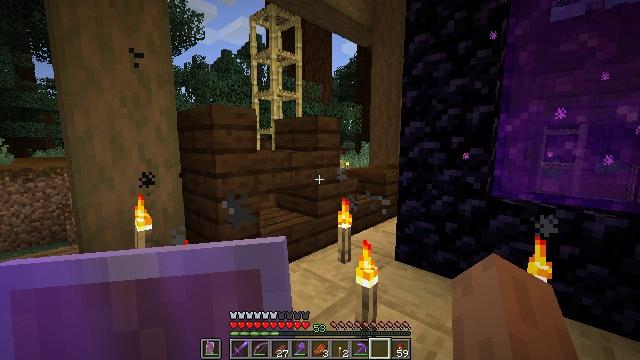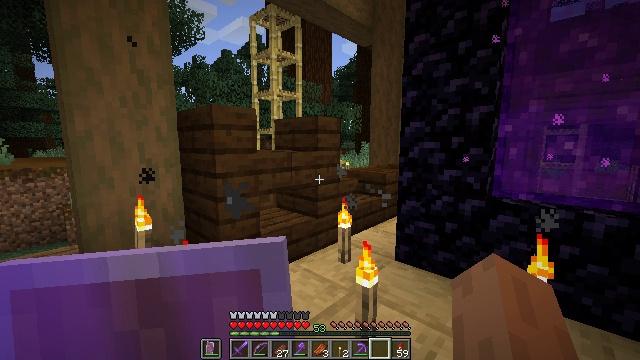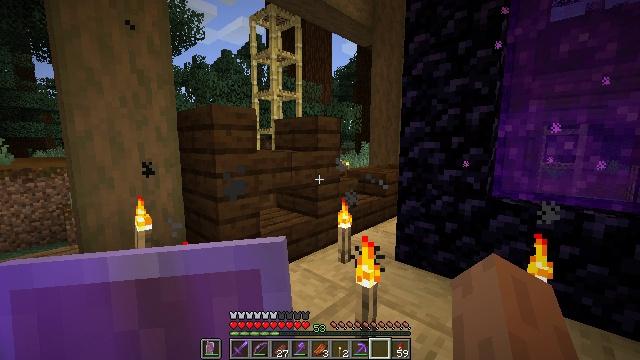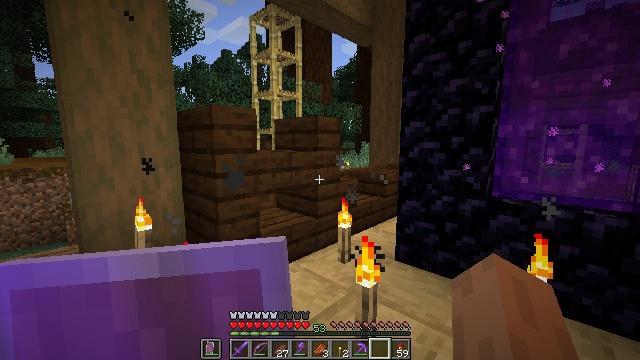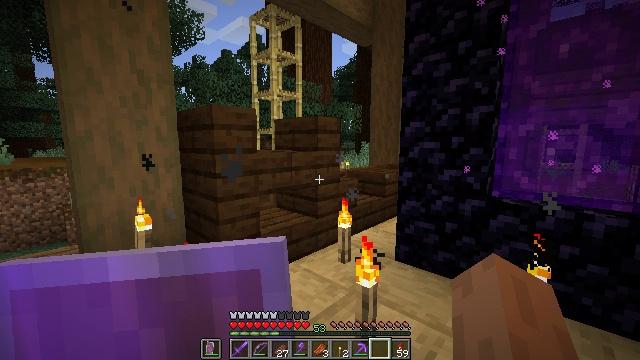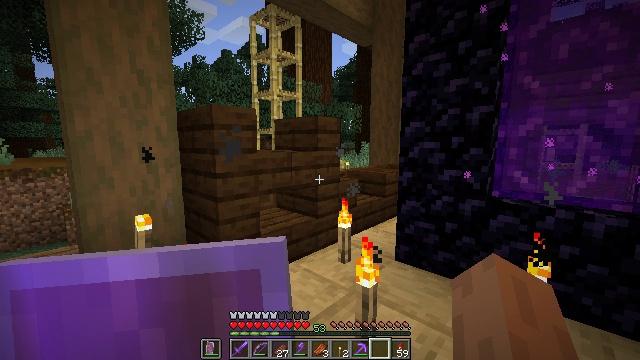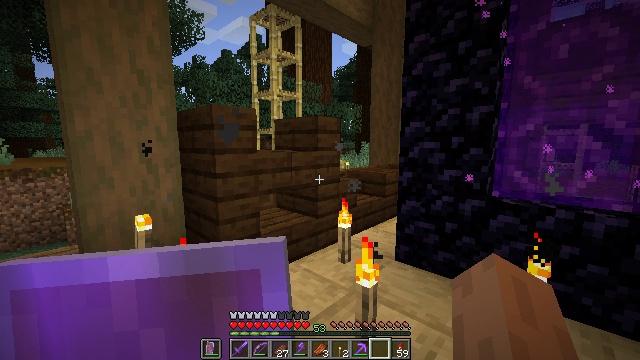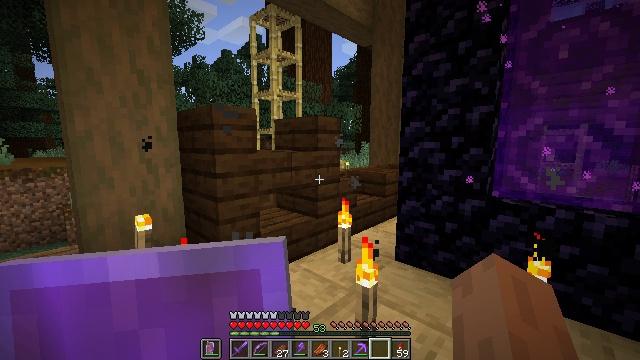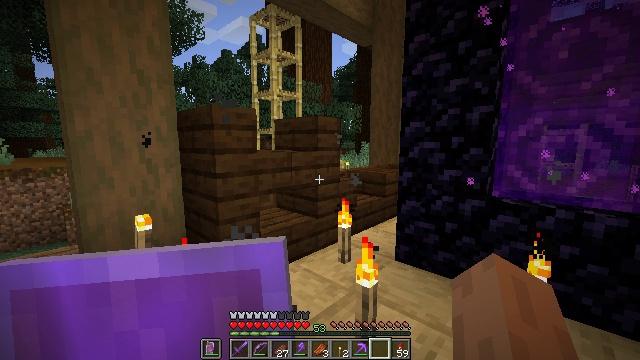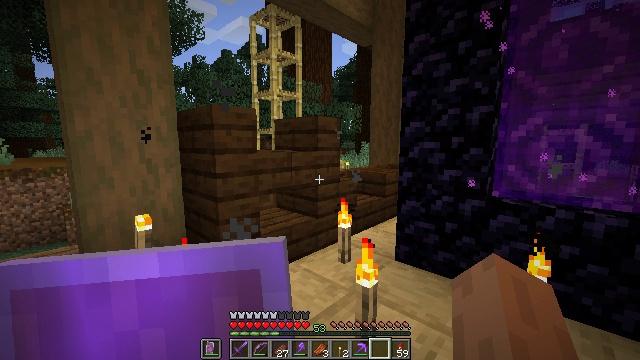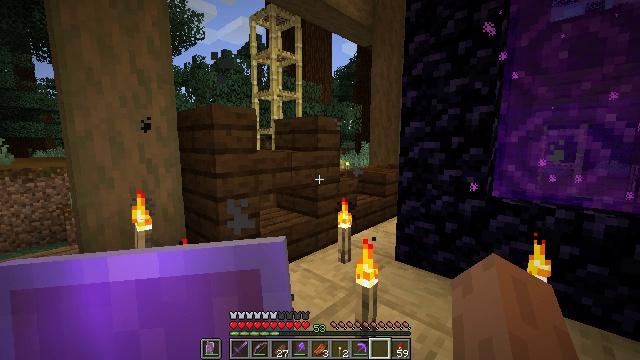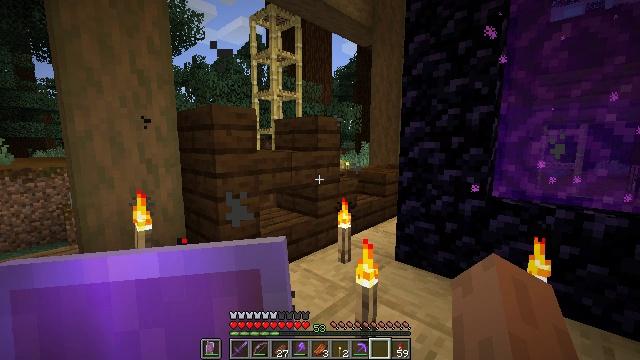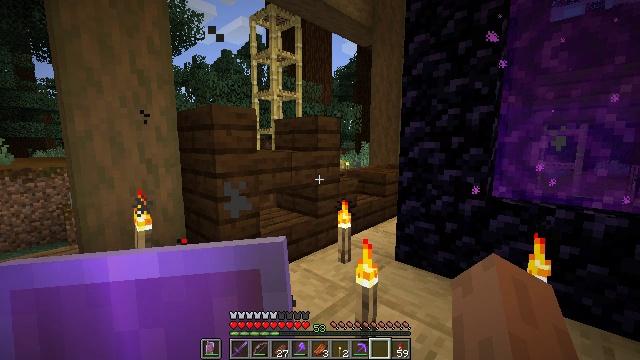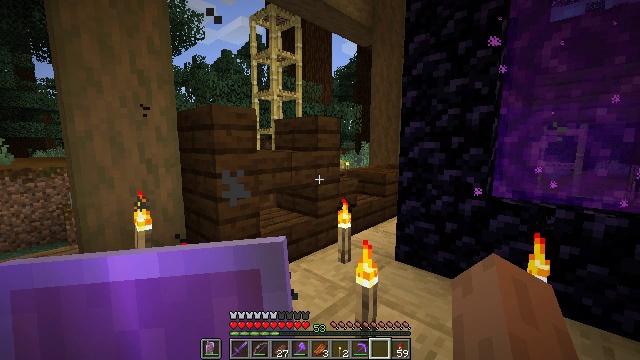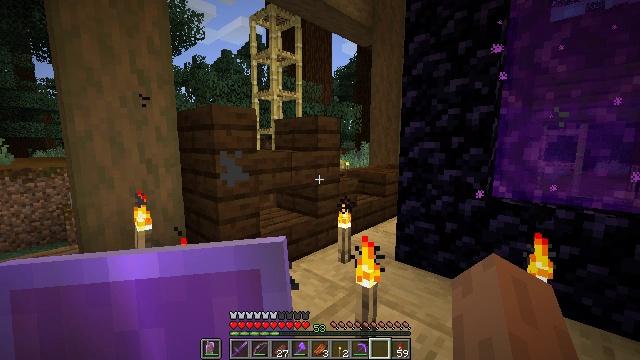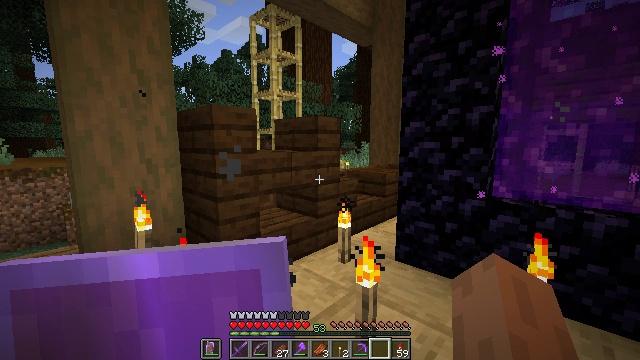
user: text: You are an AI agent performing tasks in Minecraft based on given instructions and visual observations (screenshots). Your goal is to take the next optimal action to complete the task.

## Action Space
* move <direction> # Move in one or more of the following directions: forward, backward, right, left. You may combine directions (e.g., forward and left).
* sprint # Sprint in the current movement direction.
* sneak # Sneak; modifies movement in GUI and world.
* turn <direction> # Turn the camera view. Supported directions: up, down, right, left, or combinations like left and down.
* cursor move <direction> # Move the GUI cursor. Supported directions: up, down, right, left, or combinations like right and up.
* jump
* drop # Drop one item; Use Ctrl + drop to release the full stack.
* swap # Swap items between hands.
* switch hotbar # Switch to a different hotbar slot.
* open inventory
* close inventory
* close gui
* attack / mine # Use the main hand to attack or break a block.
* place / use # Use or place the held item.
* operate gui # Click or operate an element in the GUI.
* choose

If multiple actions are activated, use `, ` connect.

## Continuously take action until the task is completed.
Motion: motion action
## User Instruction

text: Remove the dark oak stairs from the build.
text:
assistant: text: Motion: no_op
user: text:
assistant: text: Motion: no_op
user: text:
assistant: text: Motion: no_op
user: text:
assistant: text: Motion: no_op
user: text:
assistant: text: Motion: no_op
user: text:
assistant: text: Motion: no_op
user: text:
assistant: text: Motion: no_op
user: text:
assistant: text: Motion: no_op
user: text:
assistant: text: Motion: no_op
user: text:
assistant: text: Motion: no_op
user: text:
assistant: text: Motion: no_op
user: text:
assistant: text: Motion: no_op
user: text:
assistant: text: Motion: no_op
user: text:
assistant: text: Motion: no_op
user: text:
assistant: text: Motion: no_op
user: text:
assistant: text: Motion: no_op
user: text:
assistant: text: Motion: no_op
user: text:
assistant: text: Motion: no_op
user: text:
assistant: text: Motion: no_op
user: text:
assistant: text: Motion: no_op
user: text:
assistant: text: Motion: no_op
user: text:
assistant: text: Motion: no_op
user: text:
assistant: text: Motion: no_op
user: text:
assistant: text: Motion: no_op
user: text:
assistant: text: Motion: no_op
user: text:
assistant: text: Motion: move left
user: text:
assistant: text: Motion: move left
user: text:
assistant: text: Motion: move left
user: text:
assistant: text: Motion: move left
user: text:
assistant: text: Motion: move left